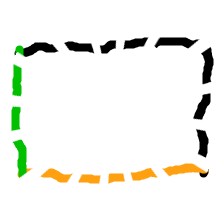
Shape: rectangle